Question: I want to plot a NMDS in R using multiple variables. I've already used size, shape and colour in geom_point. But I have another variable, so I included it in geom_text as numerical values, the problem is that I need to show what each number is in another legend. Is it possible to do it without changing the size,shape and colour legends?
Here's what I've tried
'''
data1<-data.frame("Replicas" = c(1,2,3,1,2,3,1,2,3,1,2,3,1,2,3,1,2,3,1,2,3,1,2,3),
"Part" = c("leg","leg","leg","arm","arm","arm","leg","leg","leg","arm","arm","arm","leg","leg","leg","arm","arm","arm","leg","leg","leg","arm","arm","arm"),
"Species" = c("Spc1","Spc1","Spc1","Spc1","Spc1","Spc1","Spc2","Spc2","Spc2","Spc2","Spc2","Spc2","Spc3","Spc3","Spc3","Spc3","Spc3","Spc3","Spc4","Spc4","Spc4","Spc4","Spc4","Spc4"),
"Habitat" = c("Cali","Cali","Cali","Cali","Cali","Cali","Delhi","Delhi","Delhi","Delhi","Delhi","Delhi","Fiji","Fiji","Fiji","Fiji","Fiji","Fiji","Fiji","Fiji","Fiji","Fiji","Fiji","Fiji"),
"NMDS1" = c(-0.556,-0.001,-0.074,-0.352,-0.019,0.111,-0.235,-0.663,-0.34,-0.39,-0.41,-0.669,0.176,0.038,-0.038,0.158,-0.177,-0.19,0.462,0.496,0.348,0.472,0.502,0.42), "NMDS2" = c(-0.085,0.035,0.134,-0.124,0.055,0.064,0.22,-0.133,0.061,0.285,-0.082,-0.425,0.686,0.587,0.494,0.46,0.29,0.309,0.183,0.16,-0.242,0.1,-0.067,-0.339)
)
data2 <- as.integer(as.factor(data1$Habitat)) #To assign numerical values to each factor included in Habitat
ggplot(data1, aes(NMDS1, NMDS2)) +
geom_point(aes(colour=factor(data1$Part), size=factor(data1$Replicas), shape=factor(data1$Species))) +
geom_text(aes(x=NMDS1,y=NMDS2,label=data2))
'''

I want to include "Habitat" in the legend box, showing that 1 is Cali, 2 Delhi and 3 Fiji.
Please,can someone help me?
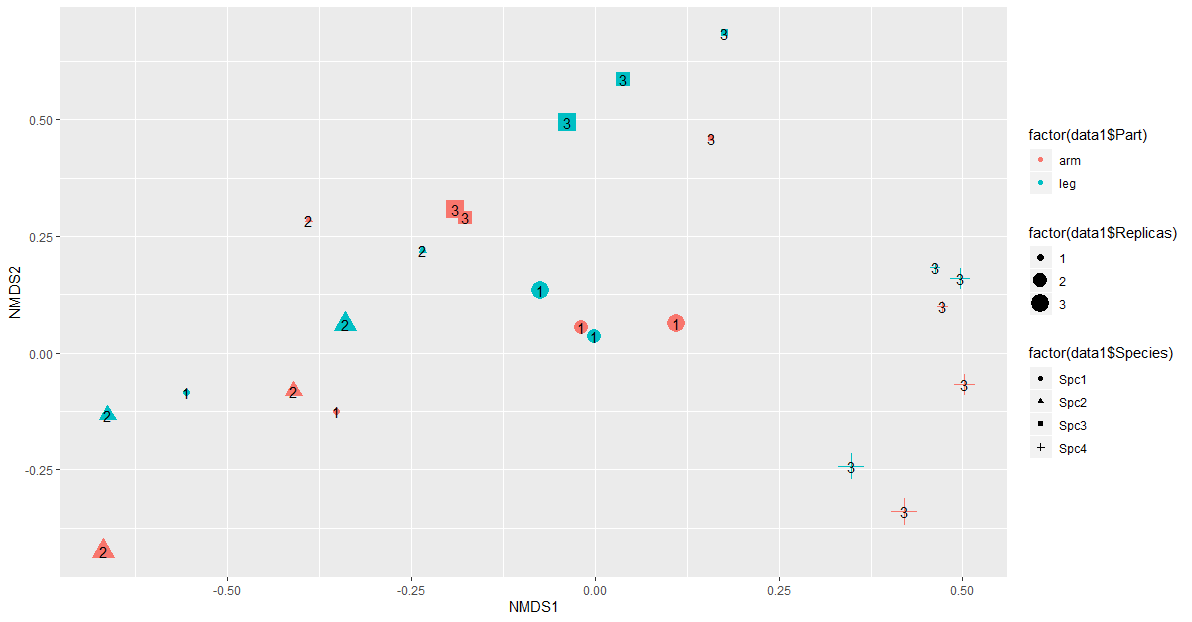
Answer: Below is a hack to get a text legend. First, some changes to your code:
- 'aes'- 'hab.num''data2'- 'data.frame''stringsAsFactors=FALSE'
Okay, back to the problem at hand: We'll map 'hab.num' to the 'fill' aesthetic, since we're not using 'fill' for anything else. That will create a legend. Then we'll set the legend labels to the desired values and we'll get rid of the point markers in the fill legend, because we just want text labels.
'''
library(tidyverse)
data1 = data1 %>%
mutate(hab.num = factor(recode(Habitat, Cali=1, Delhi=2, Fiji=3)))
ggplot(data1, aes(NMDS1, NMDS2)) +
geom_point(aes(colour=Part, size=factor(Replicas), shape=Species, fill=hab.num)) +
geom_text(aes(x=NMDS1,y=NMDS2,label=hab.num)) +
scale_fill_discrete(labels=paste(levels(data1$hab.num), "=", levels(data1$Habitat))) +
guides(fill=guide_legend(keywidth=unit(0,"mm"), override.aes=list(size=0, colour=NA))) +
labs(size="Replicas", fill="Habitat") +
theme_classic()
'''
<URL>